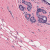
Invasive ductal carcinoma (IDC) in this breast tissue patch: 0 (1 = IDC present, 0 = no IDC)